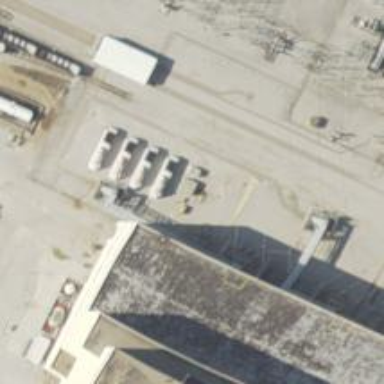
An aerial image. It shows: Generator is pictured.